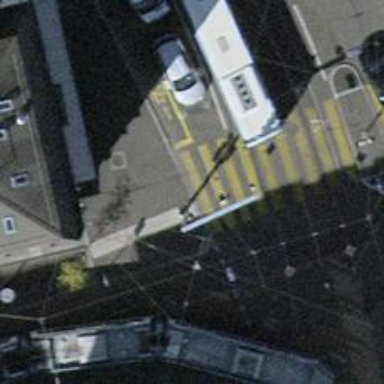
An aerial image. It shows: Kerb barrier.